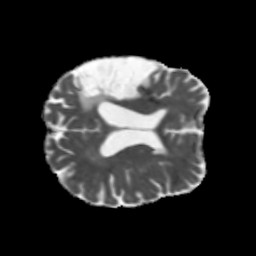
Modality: MD
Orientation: axial
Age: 66
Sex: male
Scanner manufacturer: siemens
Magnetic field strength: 3 T
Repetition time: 5.47 s
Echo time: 0.0854 s